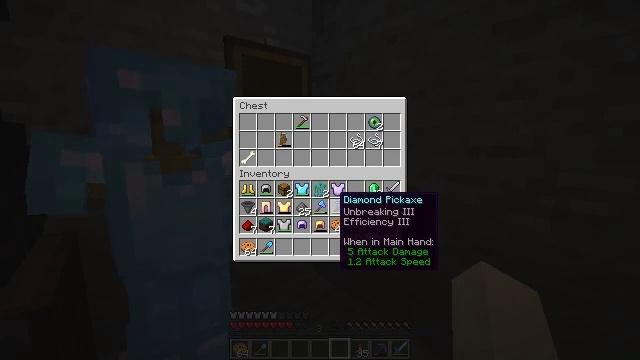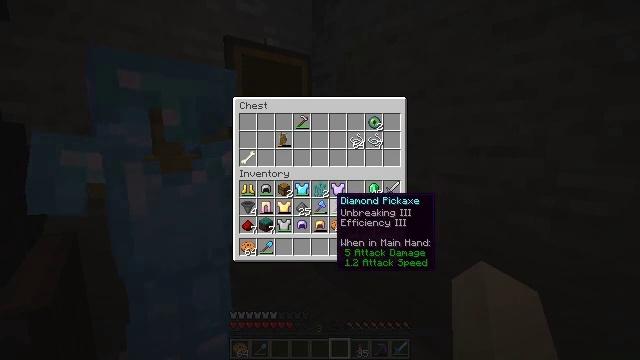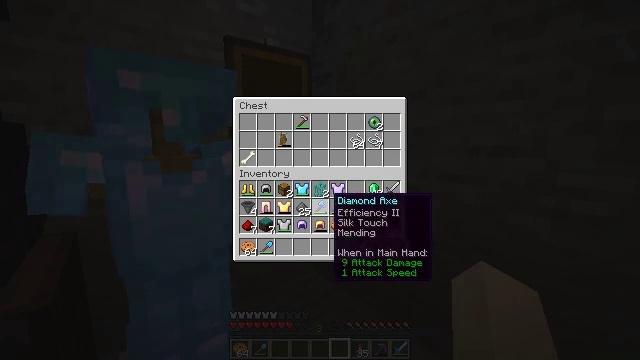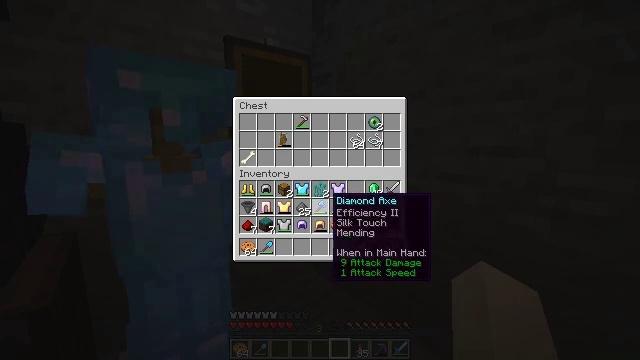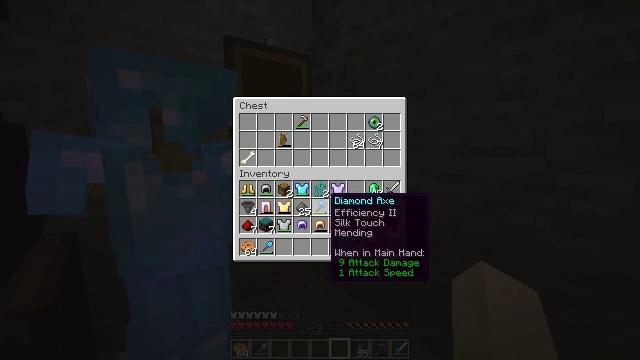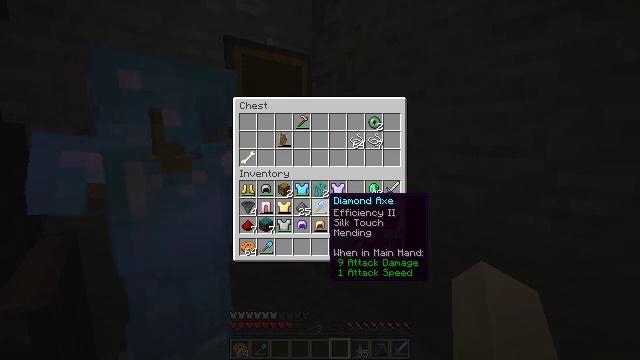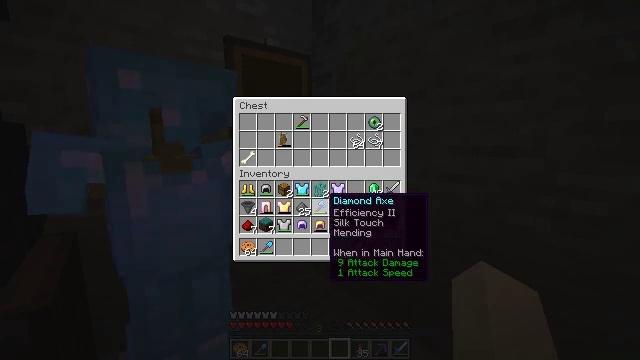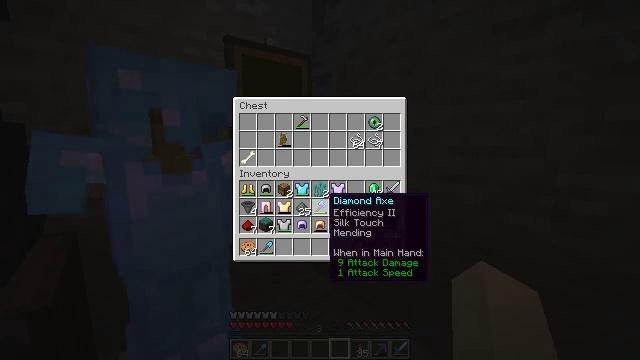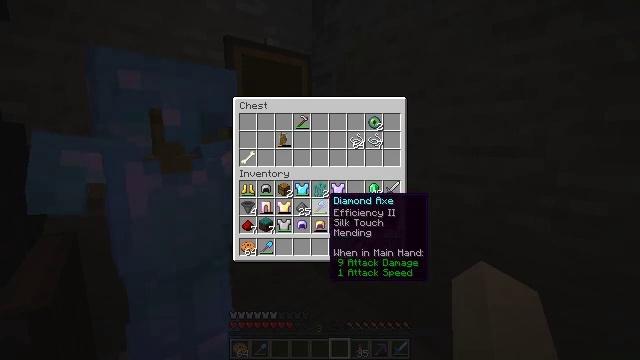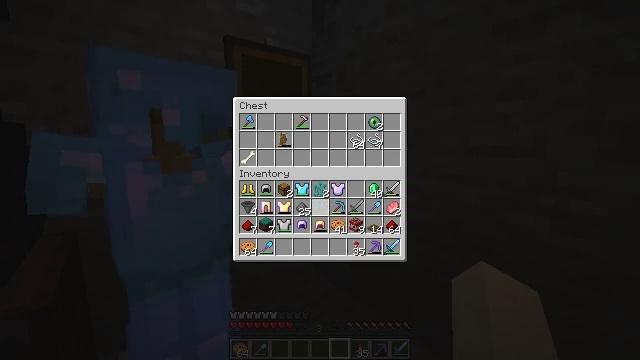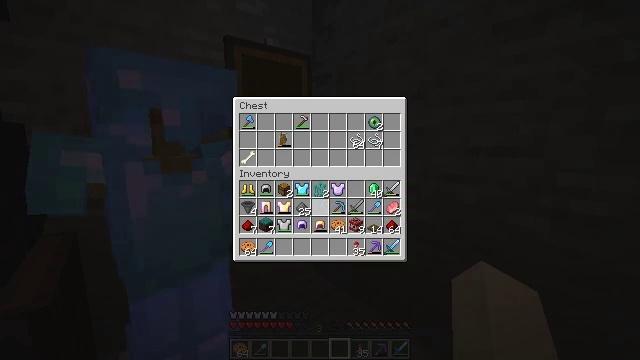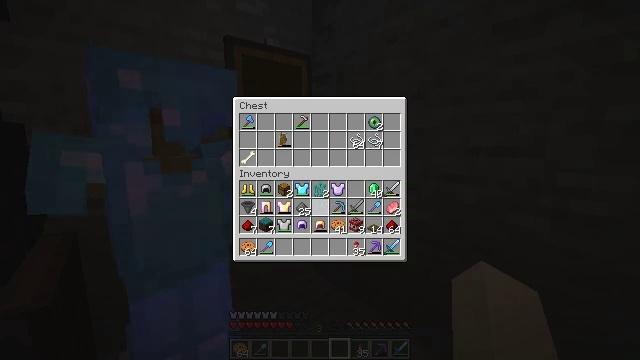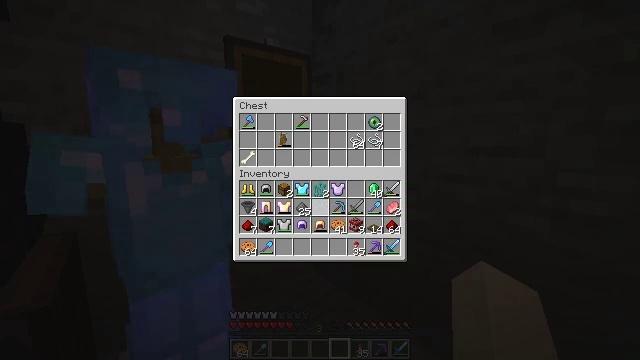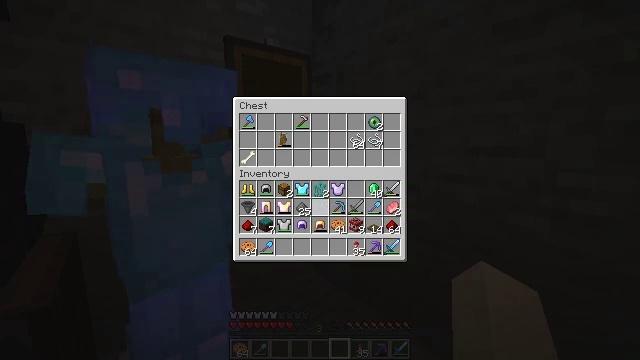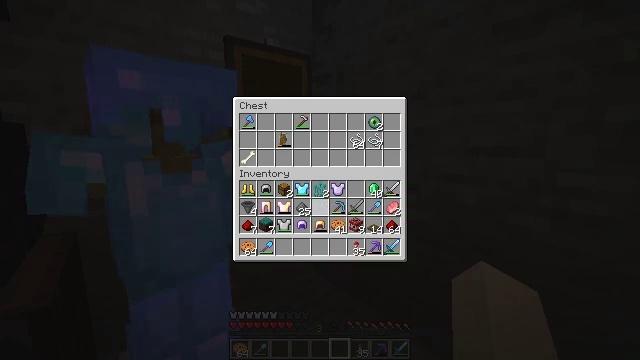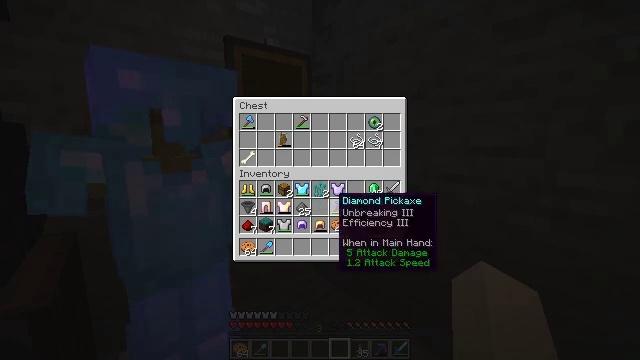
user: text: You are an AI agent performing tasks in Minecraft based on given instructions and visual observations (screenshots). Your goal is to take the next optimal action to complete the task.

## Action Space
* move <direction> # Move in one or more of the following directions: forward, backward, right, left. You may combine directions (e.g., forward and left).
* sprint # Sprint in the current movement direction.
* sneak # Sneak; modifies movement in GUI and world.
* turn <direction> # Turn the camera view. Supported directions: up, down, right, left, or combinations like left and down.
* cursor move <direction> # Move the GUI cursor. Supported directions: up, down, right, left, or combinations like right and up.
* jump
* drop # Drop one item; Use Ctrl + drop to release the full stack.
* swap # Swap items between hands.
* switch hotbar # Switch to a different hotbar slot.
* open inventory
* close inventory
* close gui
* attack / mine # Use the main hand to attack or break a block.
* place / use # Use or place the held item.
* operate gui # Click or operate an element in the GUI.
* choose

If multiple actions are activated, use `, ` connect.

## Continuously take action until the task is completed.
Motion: motion action
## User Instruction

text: Make a golden carrot with a carrot and gold nuggets.
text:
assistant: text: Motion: no_op
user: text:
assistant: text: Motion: no_op
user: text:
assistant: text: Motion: no_op
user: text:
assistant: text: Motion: no_op
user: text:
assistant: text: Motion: no_op
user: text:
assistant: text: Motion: sneak
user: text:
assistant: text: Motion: sneak
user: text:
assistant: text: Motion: sneak
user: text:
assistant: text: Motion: sneak, attack / mine
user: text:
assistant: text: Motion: sneak, attack / mine
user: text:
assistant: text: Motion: sneak, attack / mine
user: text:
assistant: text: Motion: sneak
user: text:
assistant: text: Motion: sneak
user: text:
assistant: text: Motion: sneak
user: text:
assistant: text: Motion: sneak
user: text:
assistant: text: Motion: sneak
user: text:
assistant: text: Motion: sneak
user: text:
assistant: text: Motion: sneak, attack / mine
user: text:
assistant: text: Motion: sneak, attack / mine
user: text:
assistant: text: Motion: sneak, attack / mine
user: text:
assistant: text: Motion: sneak
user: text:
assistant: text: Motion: sneak
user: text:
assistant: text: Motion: sneak, turn right
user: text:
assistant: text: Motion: sneak
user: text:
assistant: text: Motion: sneak, turn left and up
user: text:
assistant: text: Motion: sneak, turn left and up
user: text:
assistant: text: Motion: sneak, turn left and up
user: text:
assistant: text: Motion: sneak
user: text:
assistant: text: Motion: sneak
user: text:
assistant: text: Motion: sneak